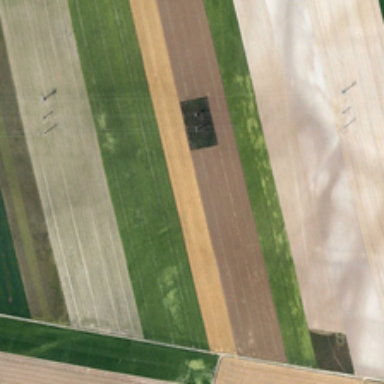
Next to the green grass is brown land .